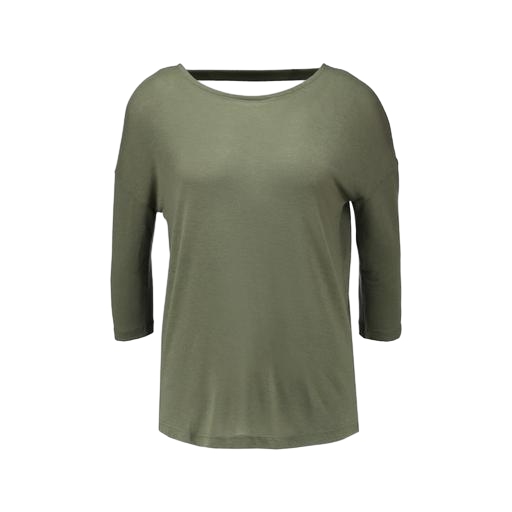
green three-quarter-sleeve top only macy, green split-back dolman top, loose fit t-shirt, white background